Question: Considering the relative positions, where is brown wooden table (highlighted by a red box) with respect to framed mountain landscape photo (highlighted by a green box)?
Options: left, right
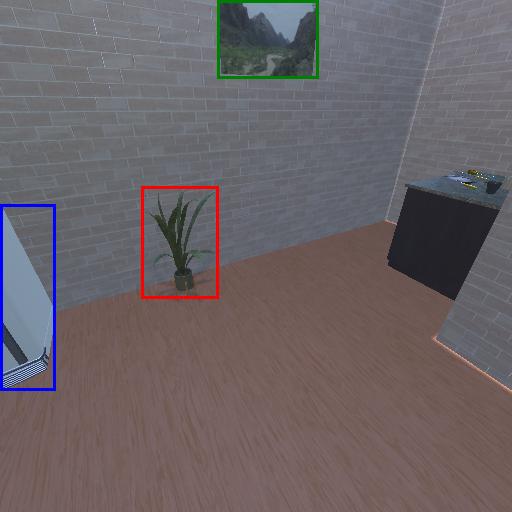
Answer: left